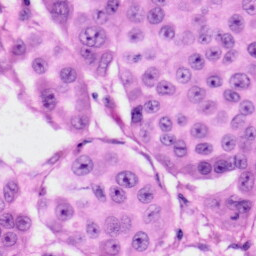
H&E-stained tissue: Skin